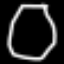
Label: octagon